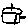
Label: triangle